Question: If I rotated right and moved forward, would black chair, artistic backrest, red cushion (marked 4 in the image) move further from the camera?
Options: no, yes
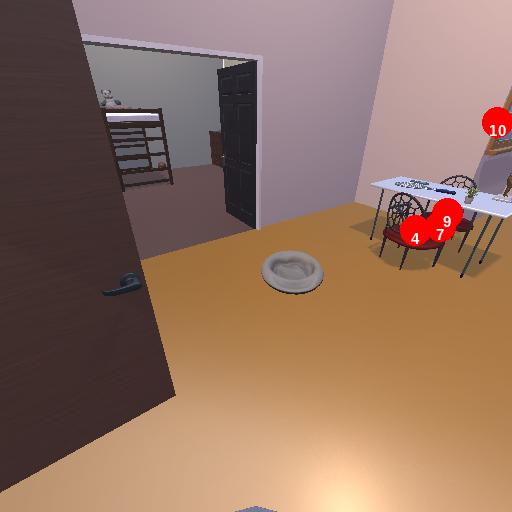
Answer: no